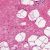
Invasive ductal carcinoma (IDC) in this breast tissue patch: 0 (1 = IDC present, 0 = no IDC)